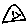
Label: triangle